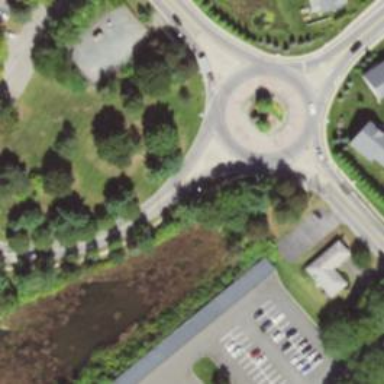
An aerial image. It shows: Tertiary road leading to roundabout.